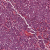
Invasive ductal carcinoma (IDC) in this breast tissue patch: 1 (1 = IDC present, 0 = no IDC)